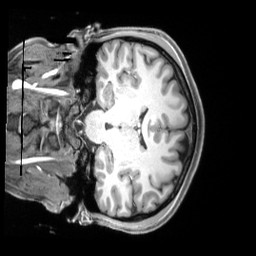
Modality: T1w
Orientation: coronal
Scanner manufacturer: siemens
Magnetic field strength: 3 T
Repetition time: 2.5 s
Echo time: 0.00218 s